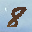
Label: 8